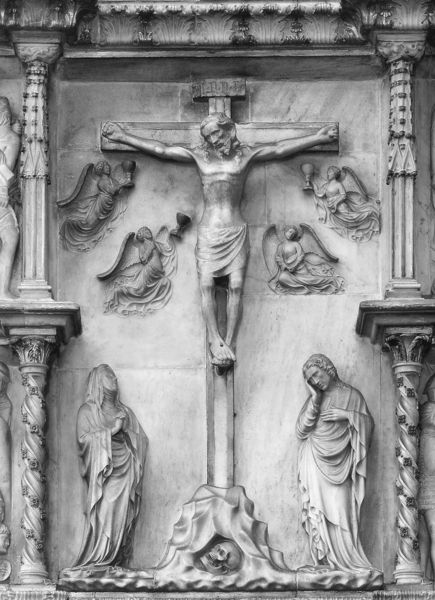
Titel: Kreuzigungsrelief vom Hochaltarretabel
Künstler: Jacopino da Tradate
Standort: Mailand, S. Eustorgio (EU - I)
Schlagwörter: frauen, frau, grau, säulen, ornament, schädel, stein, kirche, engel, skulptur, relief, kreuz, religion, kreuzung, weinen, beten, gebet, christus, jesus, kreuzigung, kruzifix, trauern, christentum, steien, inri, faruen, traur, trauenr